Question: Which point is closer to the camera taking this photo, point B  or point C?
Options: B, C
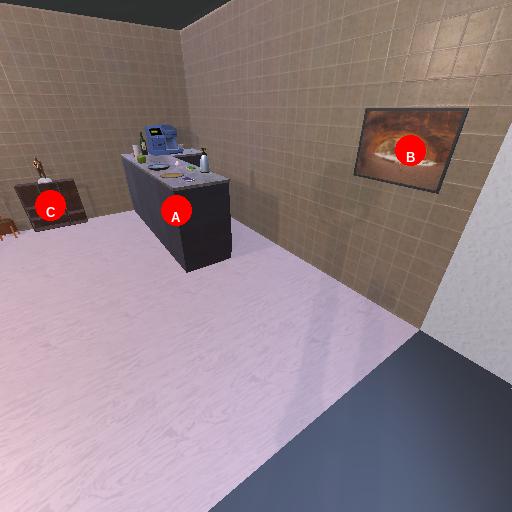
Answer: B